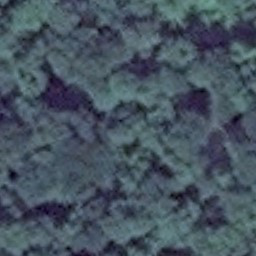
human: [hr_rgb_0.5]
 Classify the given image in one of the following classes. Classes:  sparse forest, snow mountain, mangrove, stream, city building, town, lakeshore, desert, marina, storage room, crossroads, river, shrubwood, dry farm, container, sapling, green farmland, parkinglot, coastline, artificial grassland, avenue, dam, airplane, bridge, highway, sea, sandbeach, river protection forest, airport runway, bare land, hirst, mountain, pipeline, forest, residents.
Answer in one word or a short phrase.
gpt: forest